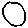
Label: circle